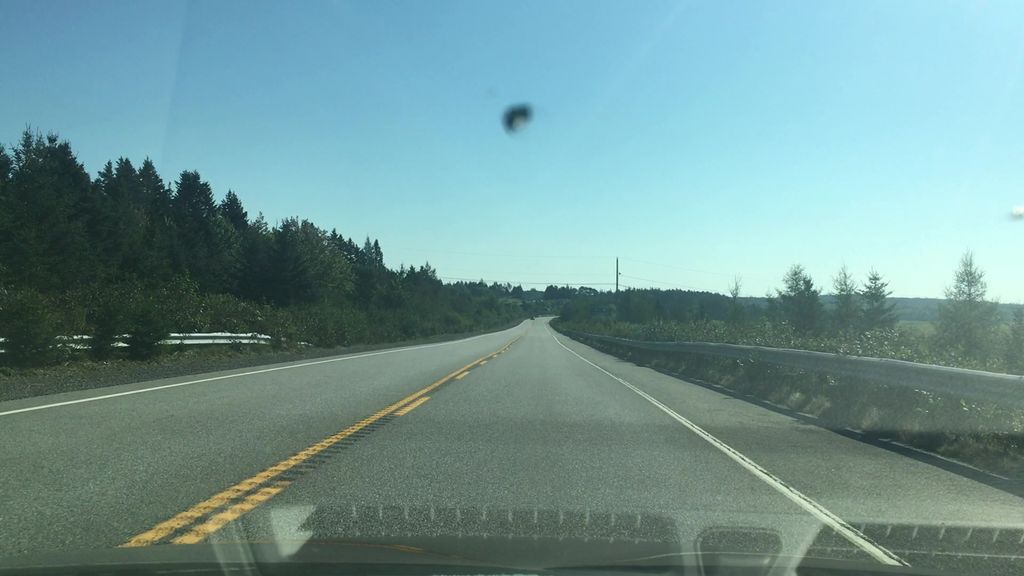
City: halifax